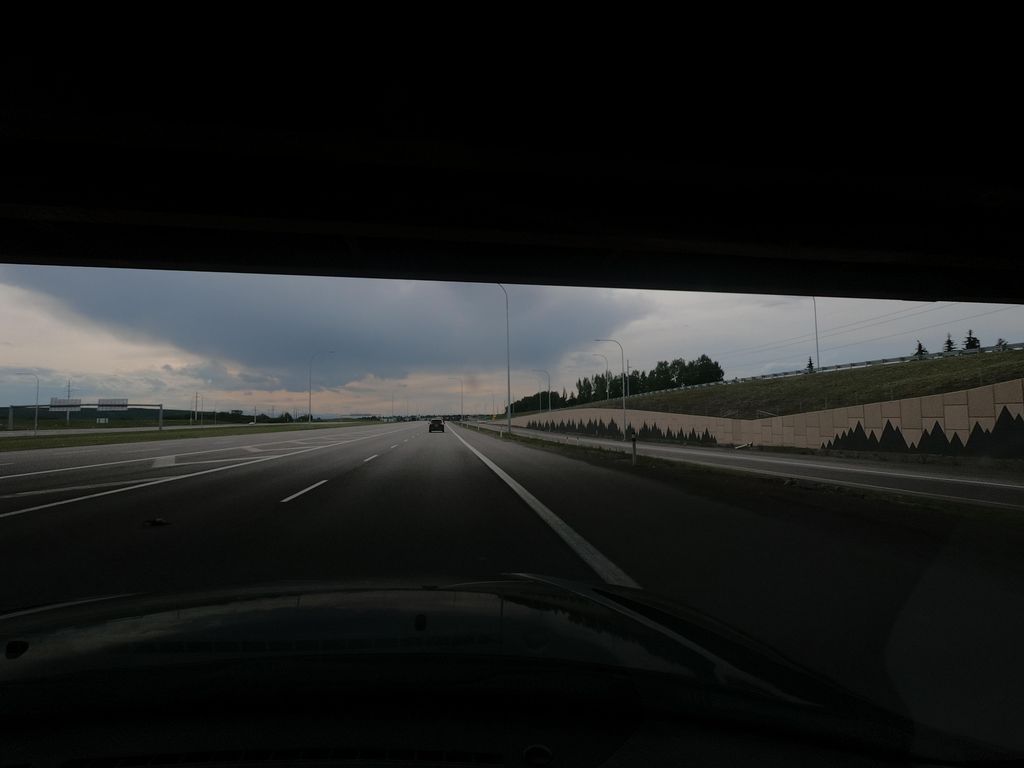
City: calgary